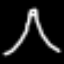
Label: The Eiffel Tower